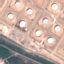
Land use / land cover class: Industrial